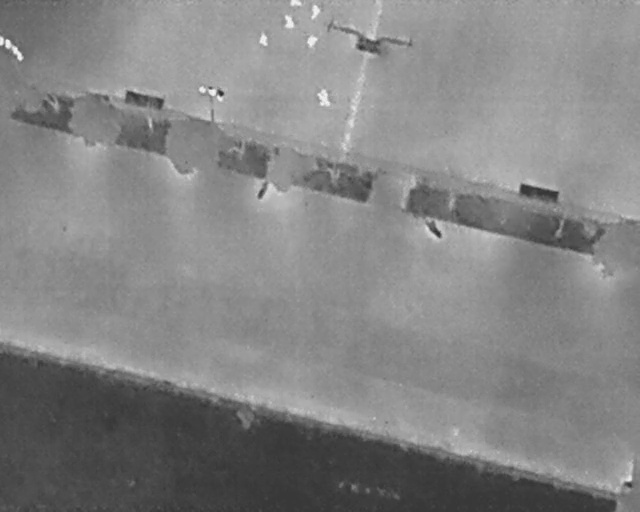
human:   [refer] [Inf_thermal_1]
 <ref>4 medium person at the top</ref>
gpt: <box>[[47, 1, 50, 3, 2], [47, 7, 49, 9, 2], [43, 2, 46, 5, 2], [49, 17, 51, 20, 2]]</box>

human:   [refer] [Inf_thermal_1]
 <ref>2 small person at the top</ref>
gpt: <box>[[45, 0, 46, 1, 2], [39, 6, 42, 8, 2]]</box>